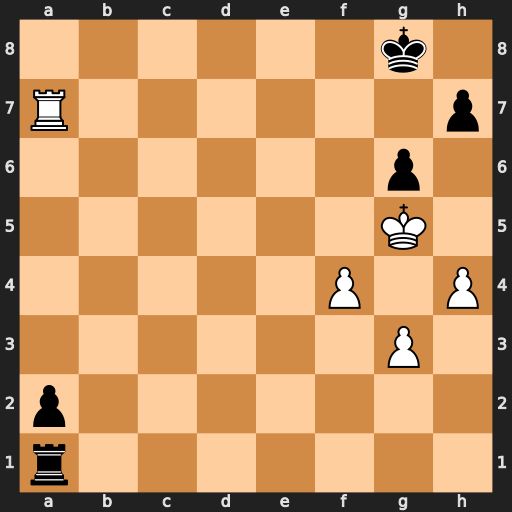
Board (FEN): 6k1/R6p/6p1/6K1/5P1P/6P1/p7/r7
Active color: w
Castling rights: -
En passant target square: -
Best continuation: Kf6 h5 Kxg6